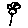
Label: flower